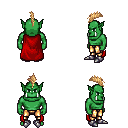
a pixel art fantasy rpg character, male body template, orc, green skin, red cape, gold greaves, light blonde mohawk hairstyle, metal boots, four views (front, back, left, right), 2x2 character sprite sheet, small pixel art, hard edges, no anti-aliasing